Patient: sex M, age 37
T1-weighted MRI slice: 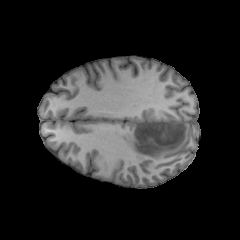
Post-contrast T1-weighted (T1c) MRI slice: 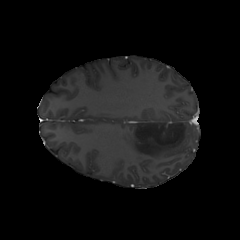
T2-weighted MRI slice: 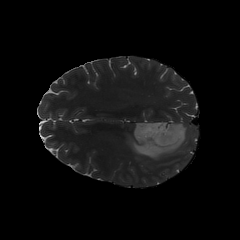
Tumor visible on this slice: yes
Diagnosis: Astrocytoma, IDH-mutant
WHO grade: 2